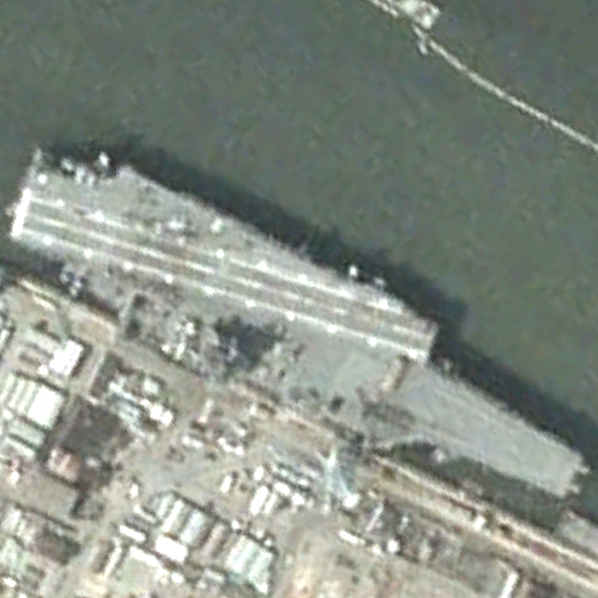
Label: aircraft_carrier